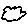
Label: cloud